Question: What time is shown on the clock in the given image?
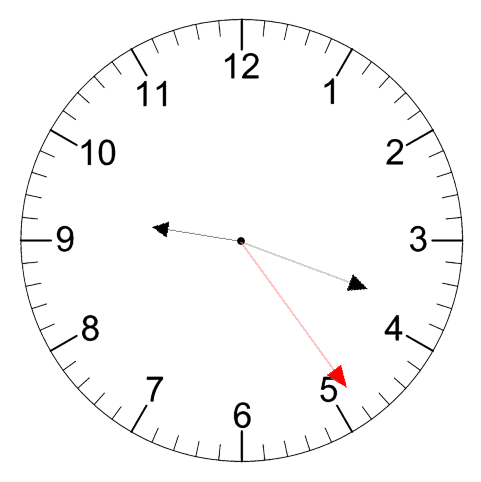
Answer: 09:18:24